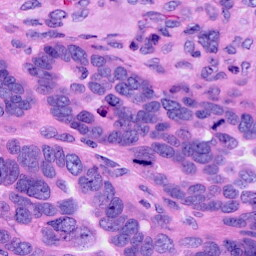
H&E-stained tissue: Ovarian